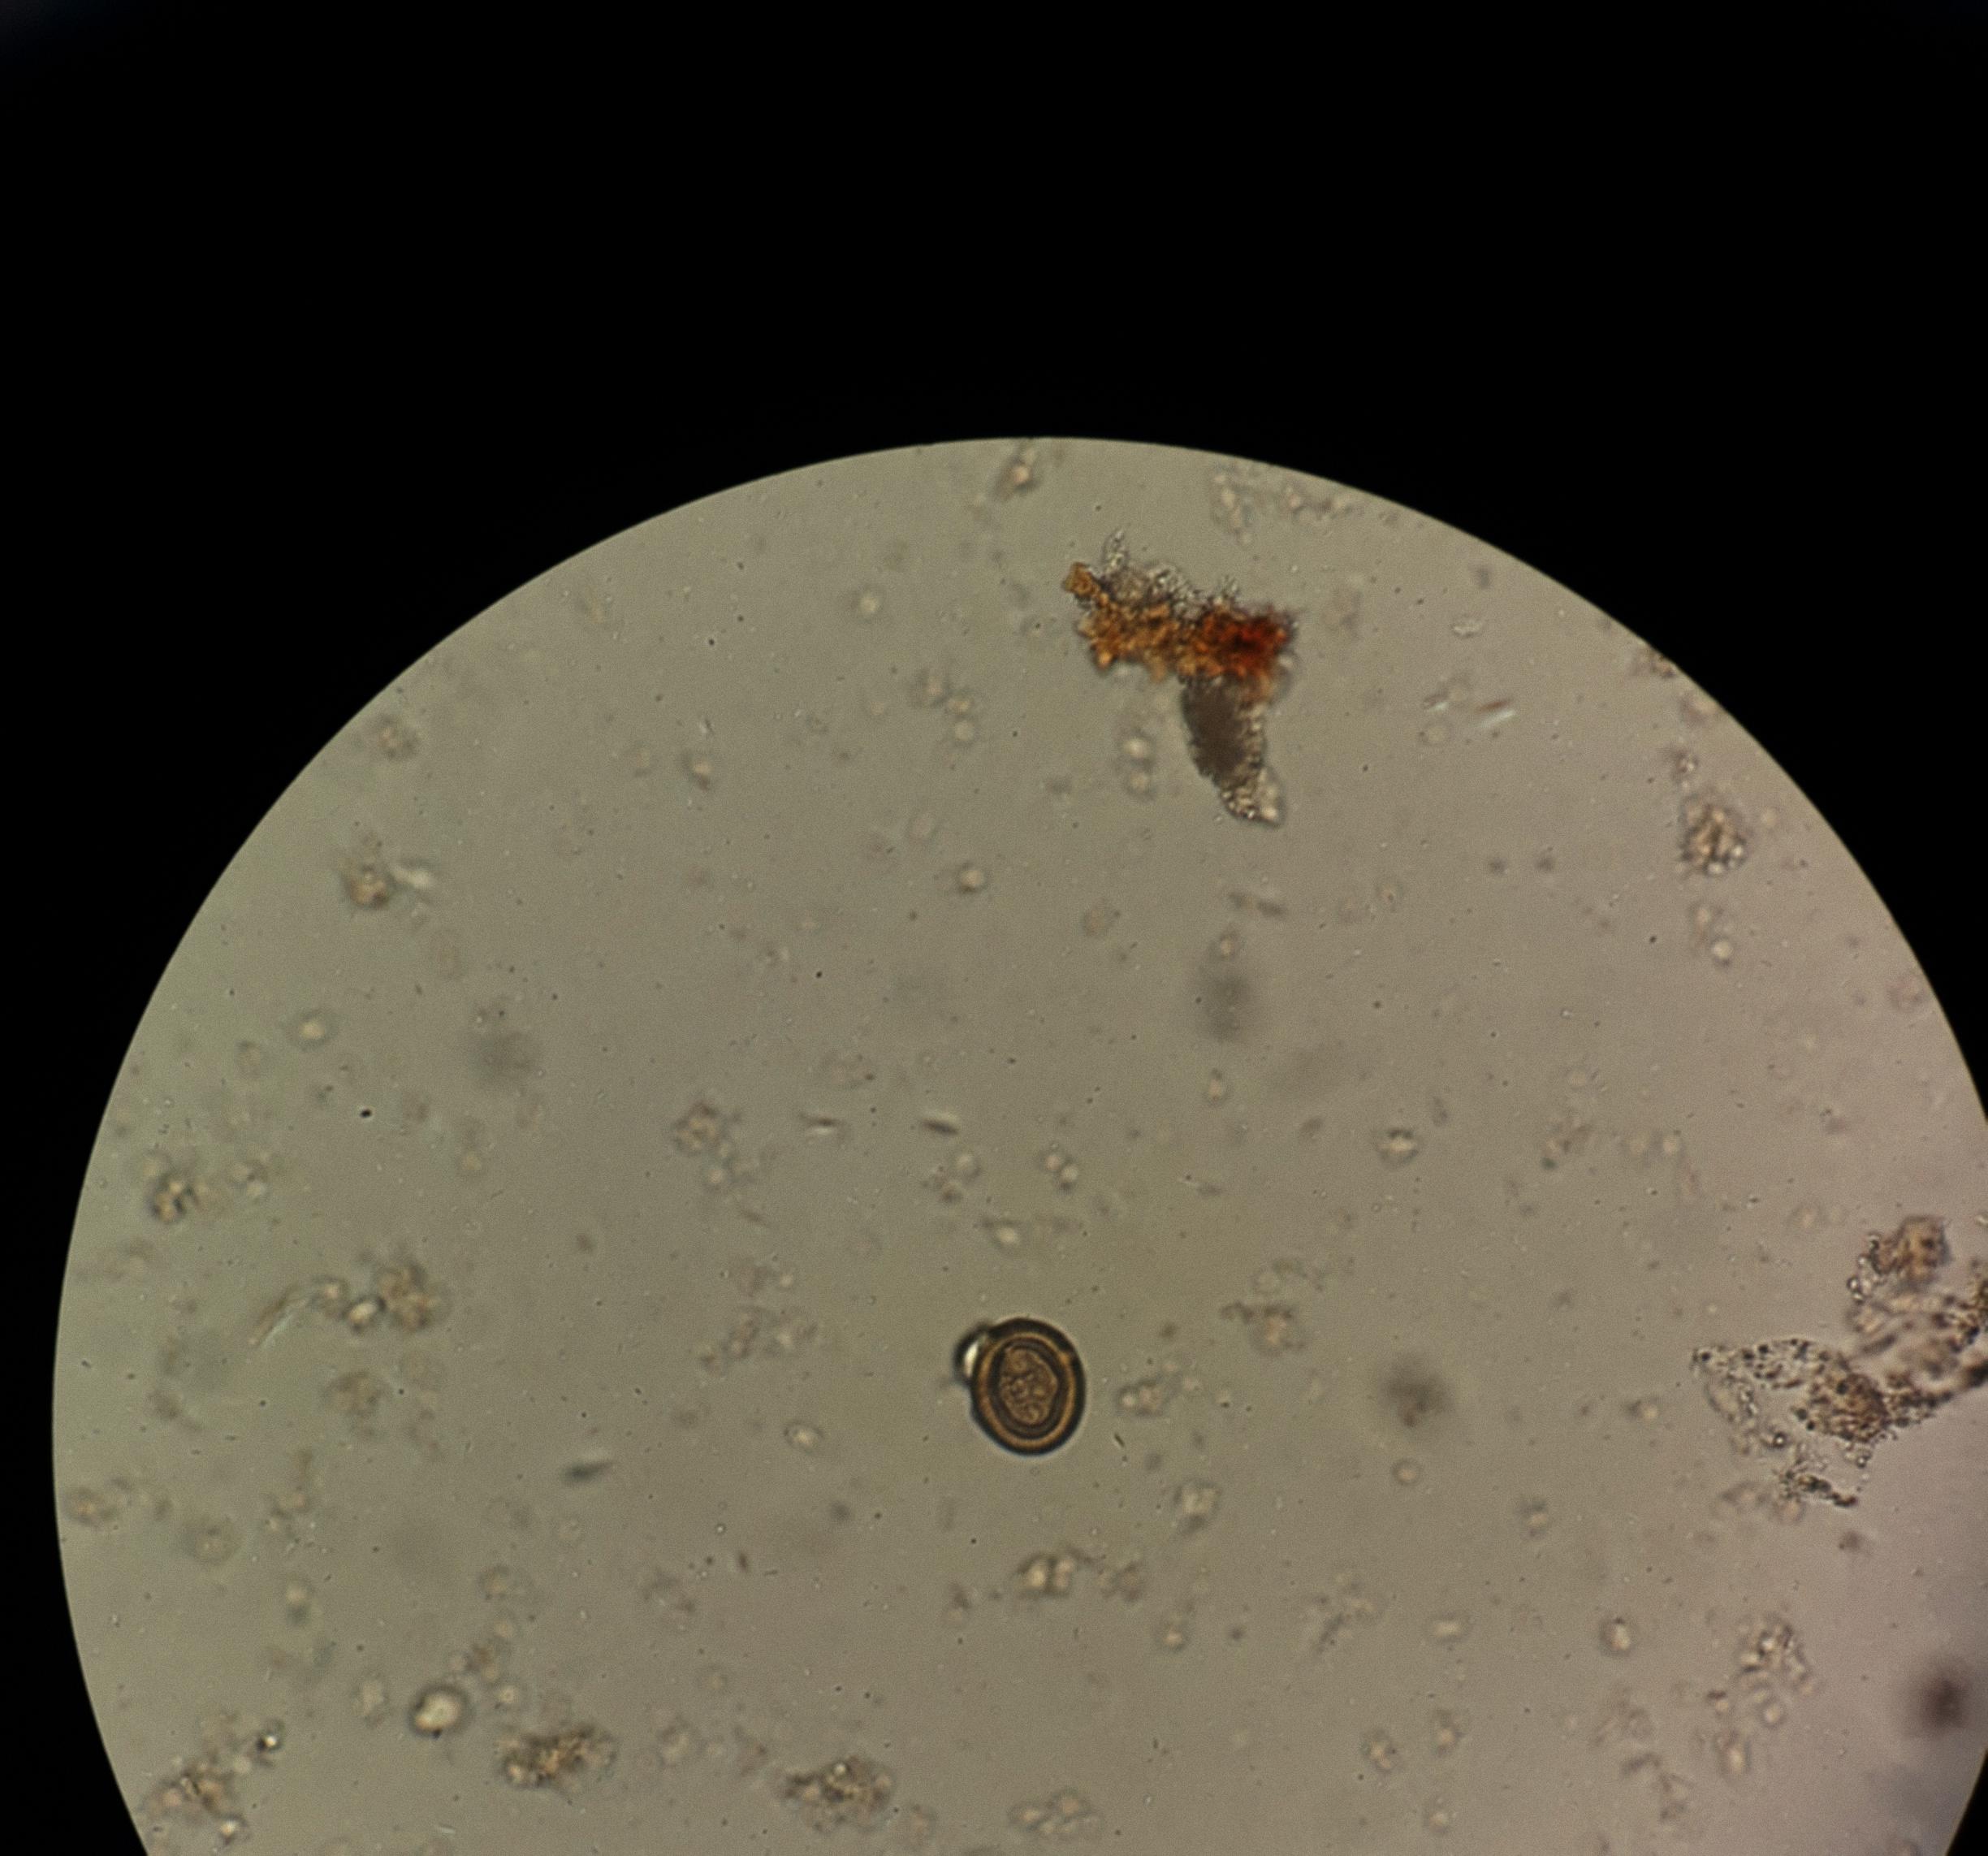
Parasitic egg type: Taenia spp. egg